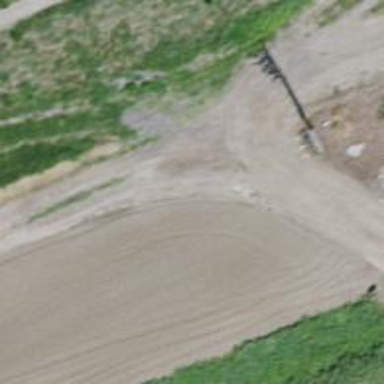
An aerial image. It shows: Track with grade 5 tracktype.